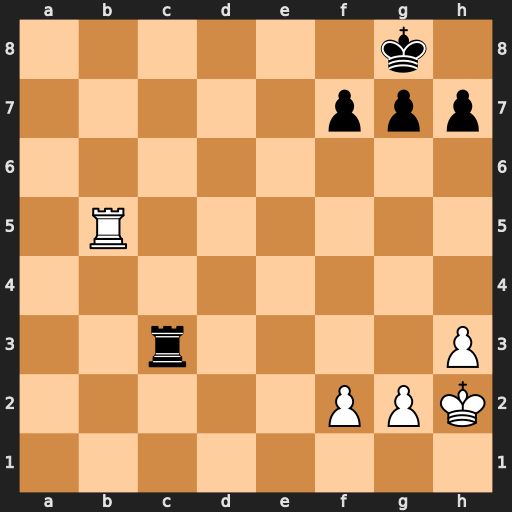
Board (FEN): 6k1/5ppp/8/1R6/8/2r4P/5PPK/8
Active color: w
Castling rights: -
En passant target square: -
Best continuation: Rb8+ Rc8 Rxc8#